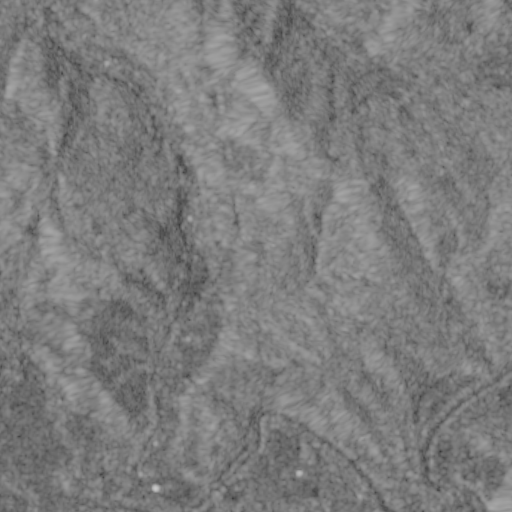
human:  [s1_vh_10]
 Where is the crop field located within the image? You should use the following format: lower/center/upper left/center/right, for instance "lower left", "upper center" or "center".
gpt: The crop field is located in the lower left of the image.
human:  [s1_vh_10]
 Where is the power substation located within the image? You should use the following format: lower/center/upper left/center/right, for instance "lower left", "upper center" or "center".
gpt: The power substation is located in the lower left of the image.
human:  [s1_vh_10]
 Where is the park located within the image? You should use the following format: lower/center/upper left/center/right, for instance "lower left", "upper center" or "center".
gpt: There is no park in the image.

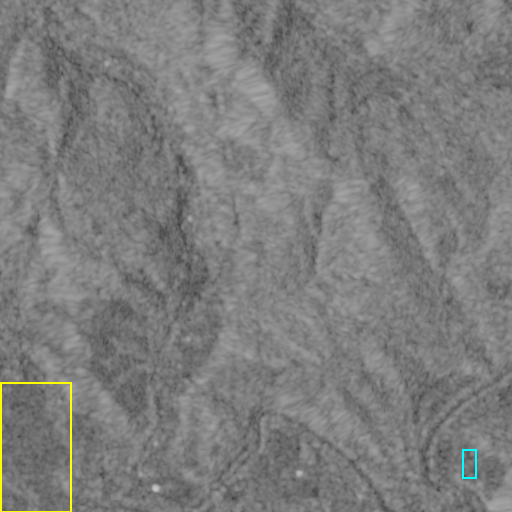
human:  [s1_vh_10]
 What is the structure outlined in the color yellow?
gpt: The structure outlined in yellow is a crop field.
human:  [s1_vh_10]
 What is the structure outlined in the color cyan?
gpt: The structure outlined in cyan is a building.
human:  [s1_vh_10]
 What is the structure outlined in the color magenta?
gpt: There is no magenta outline.